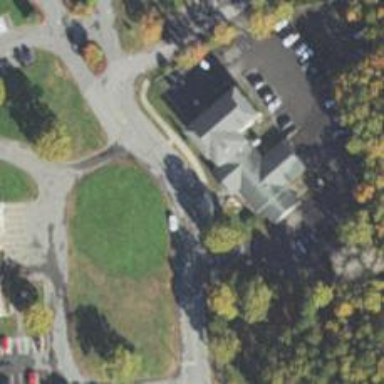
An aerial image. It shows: Parking space.